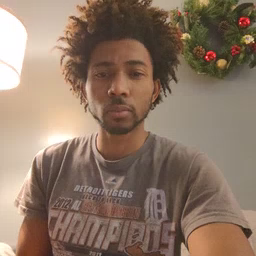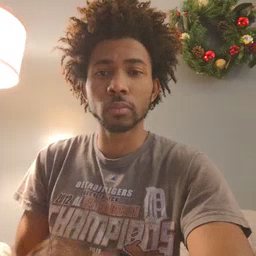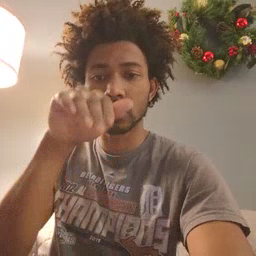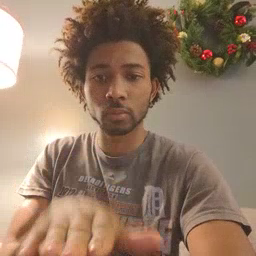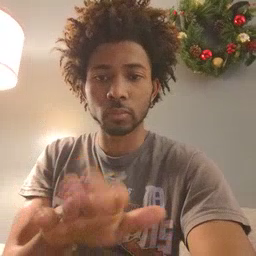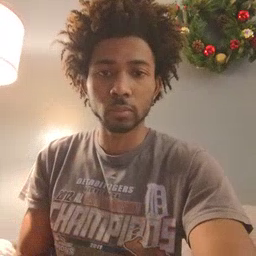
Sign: into